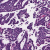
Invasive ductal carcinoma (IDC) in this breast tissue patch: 1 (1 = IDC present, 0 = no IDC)